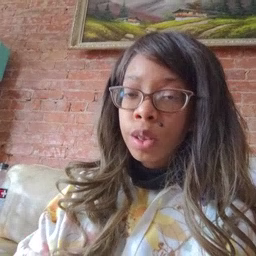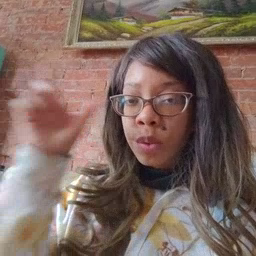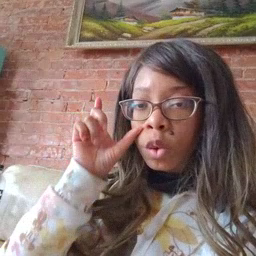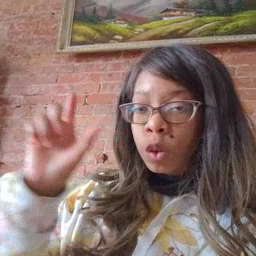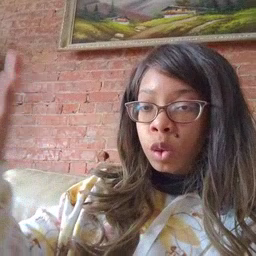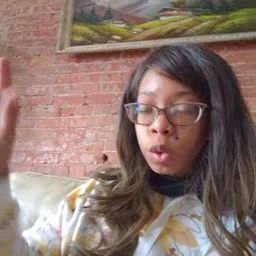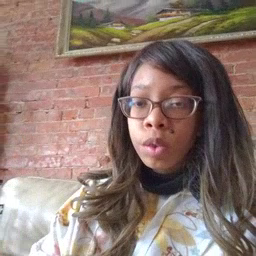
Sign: moon